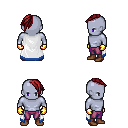
a pixel art fantasy rpg character, male body template, dark elf, purple skin, white trimmed cape, magenta pants, brunette long mohawk hairstyle, gold gloves, brown shoes, four views (front, back, left, right), 2x2 character sprite sheet, small pixel art, hard edges, no anti-aliasing